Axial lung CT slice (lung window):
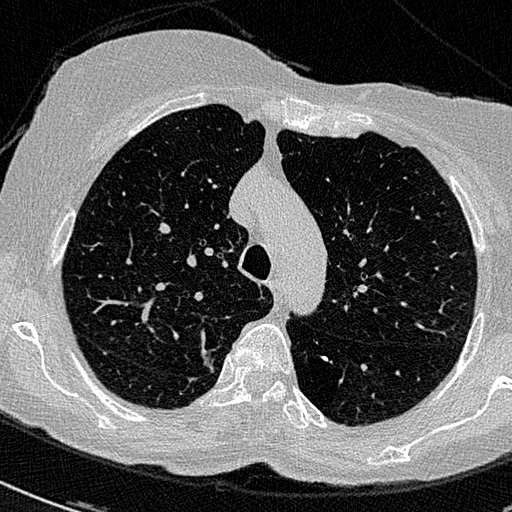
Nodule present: no